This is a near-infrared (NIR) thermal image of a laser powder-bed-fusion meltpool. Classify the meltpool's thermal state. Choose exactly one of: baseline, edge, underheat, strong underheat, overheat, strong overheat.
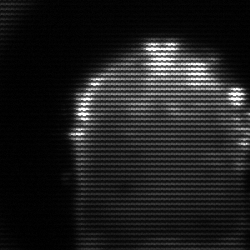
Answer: baseline